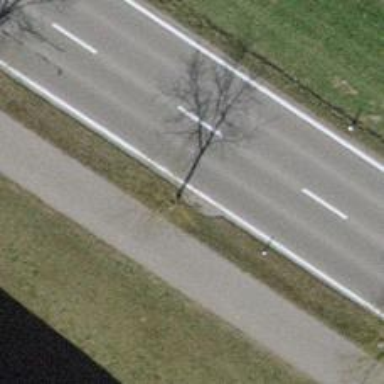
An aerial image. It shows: Urban tree adds touch of nature to the surroundings.